Question: I'm trying to get an int value from a GridView. Here is the screenshot of my gridview.

Here is the asp code for the Gridview
I have created a RowCommand method where when I press the Remove button on the GridView it is suppose to give me the int value of the 2nd column. So for example if I was to press the last Remove button it would give me an int value of 5.
This is my codebehind for the method
'''
protected void grdOrder_RowCommand(object sender, GridViewCommandEventArgs e)
{
if (e.CommandName == "Remove")
{
int bigStore = Convert.ToInt32(grdOrder.SelectedRow.Cells[2].Text);
clsStockCollection AnId = new clsStockCollection();
clsStock TheOrder = new clsStock();
TheOrder.OrderId = bigStore;
AnId.DeleteOrder(TheOrder);
DataCall();
}
}
'''
When I run this code I get this error.
Object reference not set to an instance of an object.
I don't understand how or why I need to reference an object for example : Object As New Object. Why do I need to do this?
Here is the codebehind for the full class : pastebin.com/yzLR7s2w
A thanks in advance
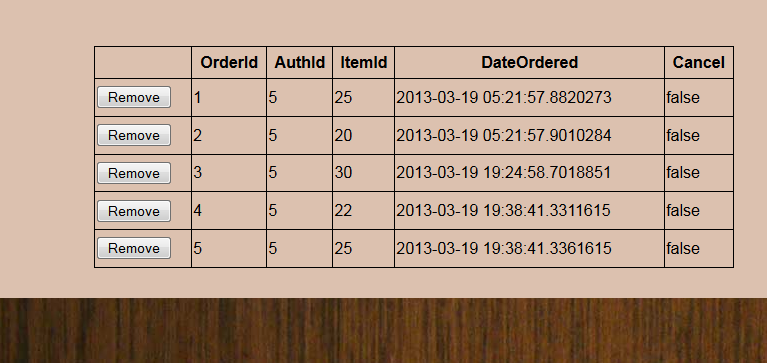
Answer: 'SelectedRows' only returns rows that have been selected; without a selection you won't get anything. Instead of 'int bigStore = Convert.ToInt32(grdOrder.SelectedRow.Cells[2].Text);' try:
'''
int rowIndex = Convert.ToInt32(e.CommandArgument); // Get the current row
int bigStore = Convert.ToInt32(grdOrder.Rows[rowIndex].Cells[2].Text);
'''